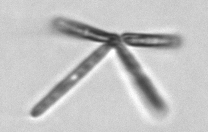
Label: Thalassionema